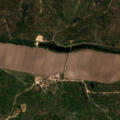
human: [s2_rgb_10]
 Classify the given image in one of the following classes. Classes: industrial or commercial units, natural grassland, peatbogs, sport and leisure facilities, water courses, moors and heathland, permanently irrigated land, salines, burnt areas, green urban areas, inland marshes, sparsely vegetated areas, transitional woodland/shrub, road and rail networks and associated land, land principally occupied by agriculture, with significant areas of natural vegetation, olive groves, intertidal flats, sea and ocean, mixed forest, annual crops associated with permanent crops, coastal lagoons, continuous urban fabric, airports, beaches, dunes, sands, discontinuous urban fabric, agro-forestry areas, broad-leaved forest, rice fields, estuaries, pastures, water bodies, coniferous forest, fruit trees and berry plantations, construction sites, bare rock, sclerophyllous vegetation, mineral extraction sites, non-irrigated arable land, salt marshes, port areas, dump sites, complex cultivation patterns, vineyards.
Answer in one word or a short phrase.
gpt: rice fields, complex cultivation patterns, agro-forestry areas, broad-leaved forest, mixed forest